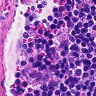
Metastatic tissue present: no